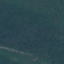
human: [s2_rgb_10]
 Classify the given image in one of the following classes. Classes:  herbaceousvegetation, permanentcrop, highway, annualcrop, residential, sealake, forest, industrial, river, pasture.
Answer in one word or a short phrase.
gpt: Forest